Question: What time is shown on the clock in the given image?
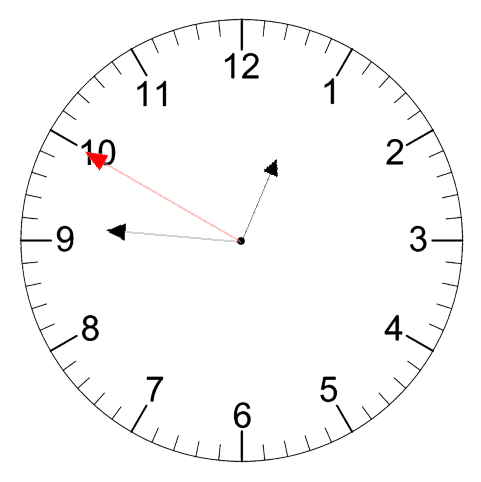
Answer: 12:45:50